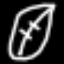
Label: leaf